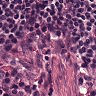
Metastatic tissue present: no